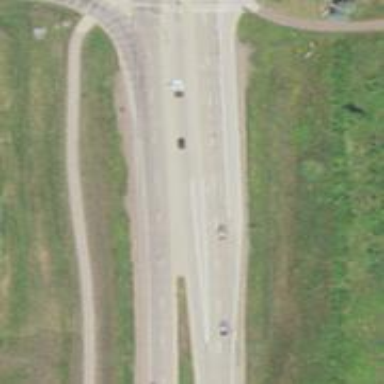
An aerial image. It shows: Expressway with asphalt surface classified as trunk highway.